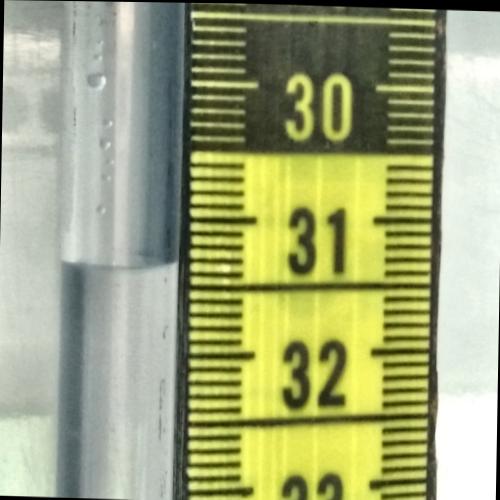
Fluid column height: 31.3 cm